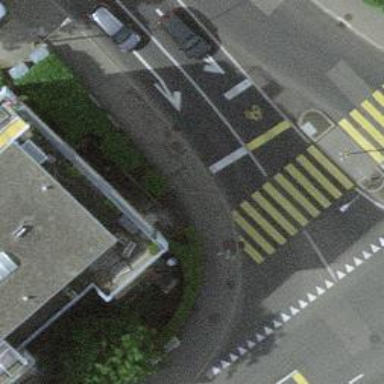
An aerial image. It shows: Kerb barrier.